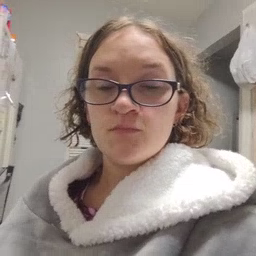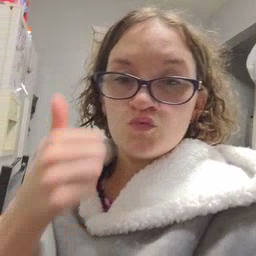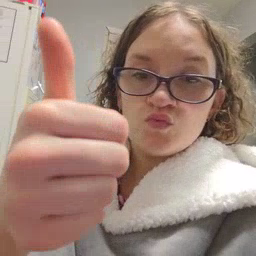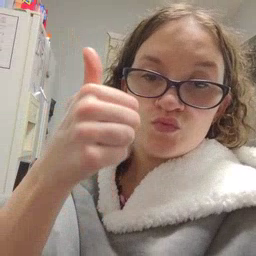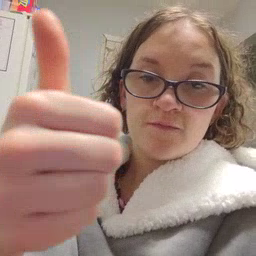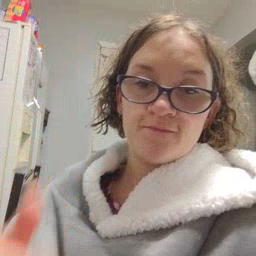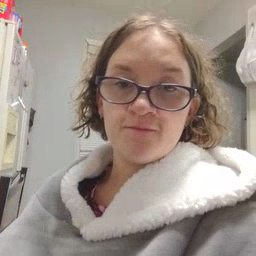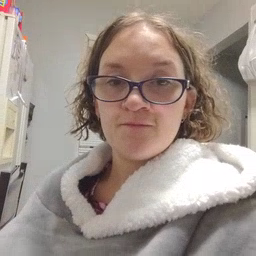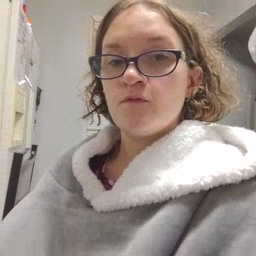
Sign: yourself